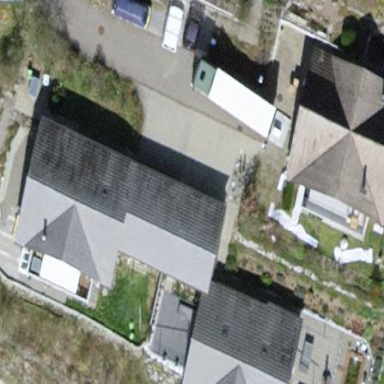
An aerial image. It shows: Gabled roof house.